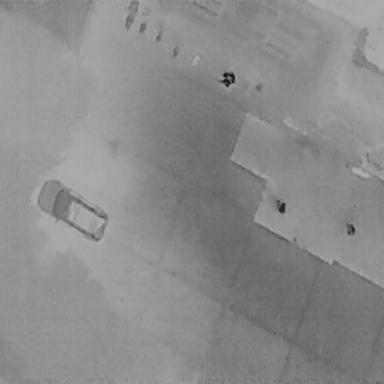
There are five Bicycles in the infrared image.